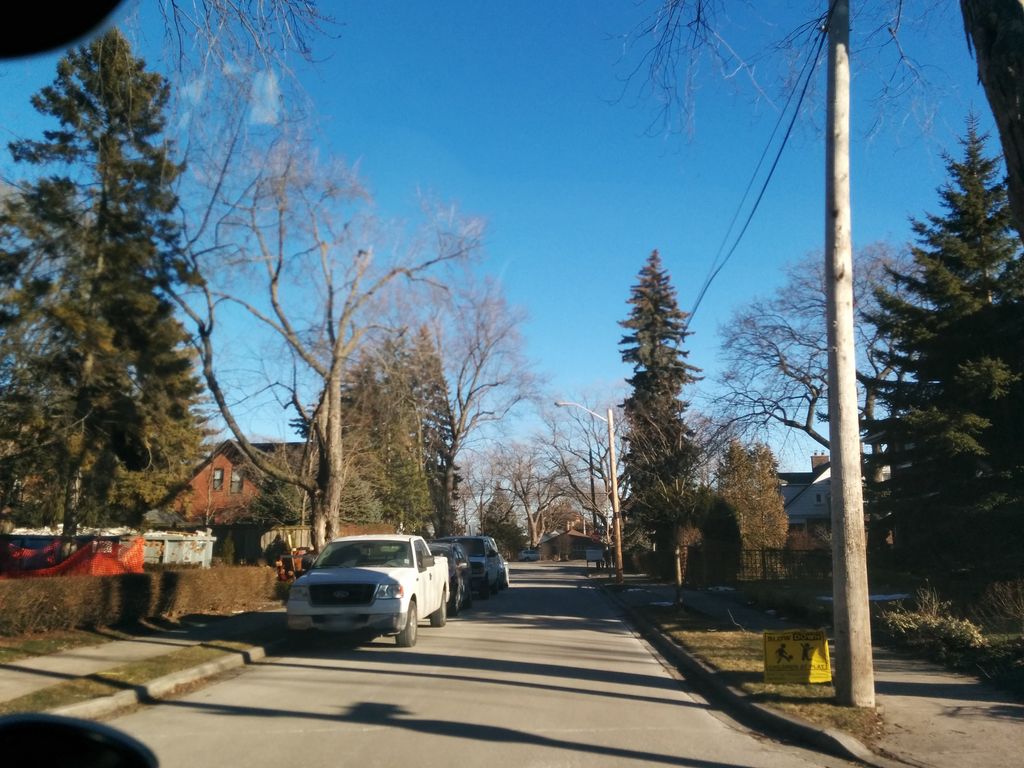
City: toronto